Breast ultrasound image
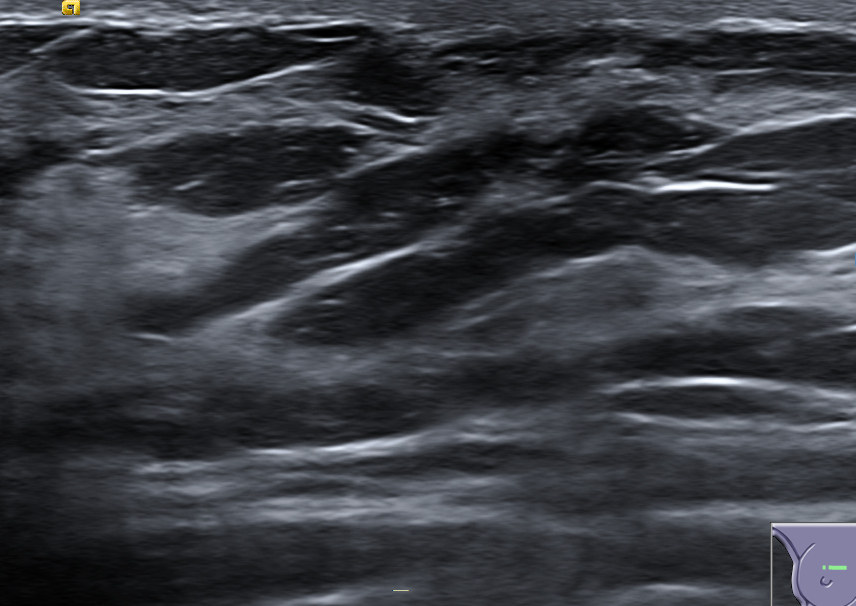
Diagnosis: normal